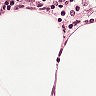
Metastatic tissue present: no